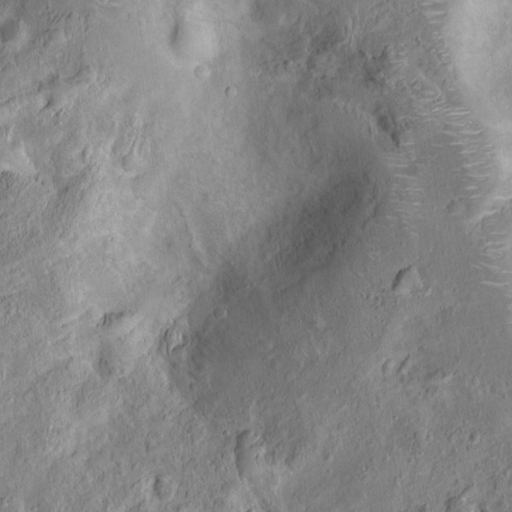
Classes present: Background, Cone